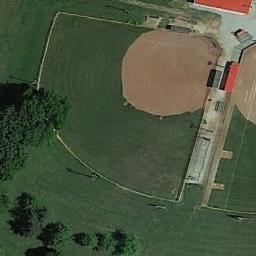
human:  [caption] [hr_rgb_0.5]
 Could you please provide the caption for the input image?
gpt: There is a white house on the edge of the baseball field .

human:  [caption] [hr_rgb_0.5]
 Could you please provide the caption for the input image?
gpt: A baseball diamond on the lawn with some trees and some red buildings beside .

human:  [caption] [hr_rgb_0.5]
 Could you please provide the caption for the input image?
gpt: A baseball diamond is in the middle of grass next to some trees .

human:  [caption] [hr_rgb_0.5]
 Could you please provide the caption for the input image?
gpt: There is a baseball diamond in the grass surrounded by the houses and trees .

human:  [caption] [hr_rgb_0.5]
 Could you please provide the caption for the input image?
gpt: A red house is beside the baseball diamond .